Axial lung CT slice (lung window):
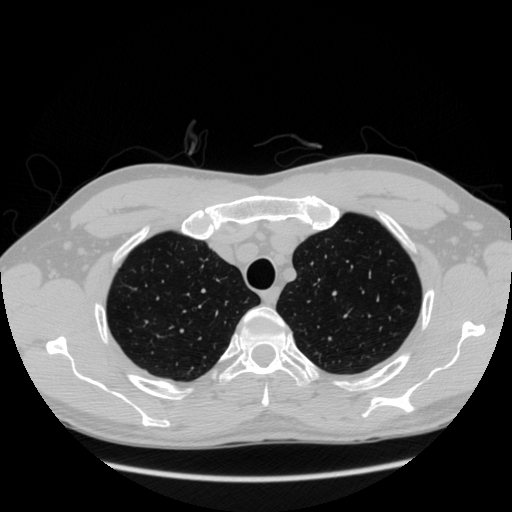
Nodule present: no